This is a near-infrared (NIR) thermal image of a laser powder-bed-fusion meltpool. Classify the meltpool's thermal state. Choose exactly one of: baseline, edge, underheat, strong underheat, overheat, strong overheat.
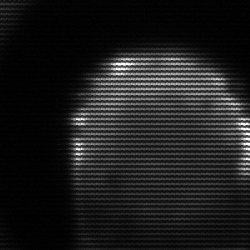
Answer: edge